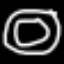
Label: donut